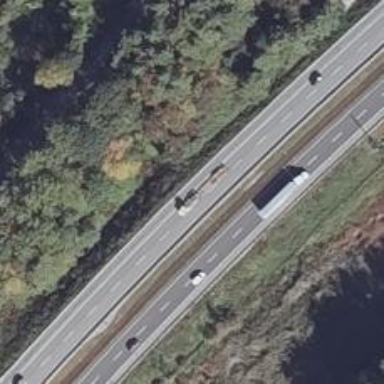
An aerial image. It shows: Asphalt motorway.